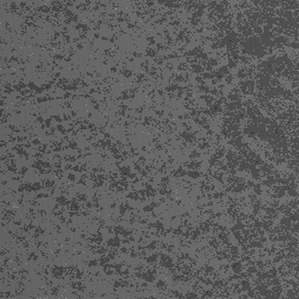
Label: frost